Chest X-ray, AP view. Patient: 13 years old, sex M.
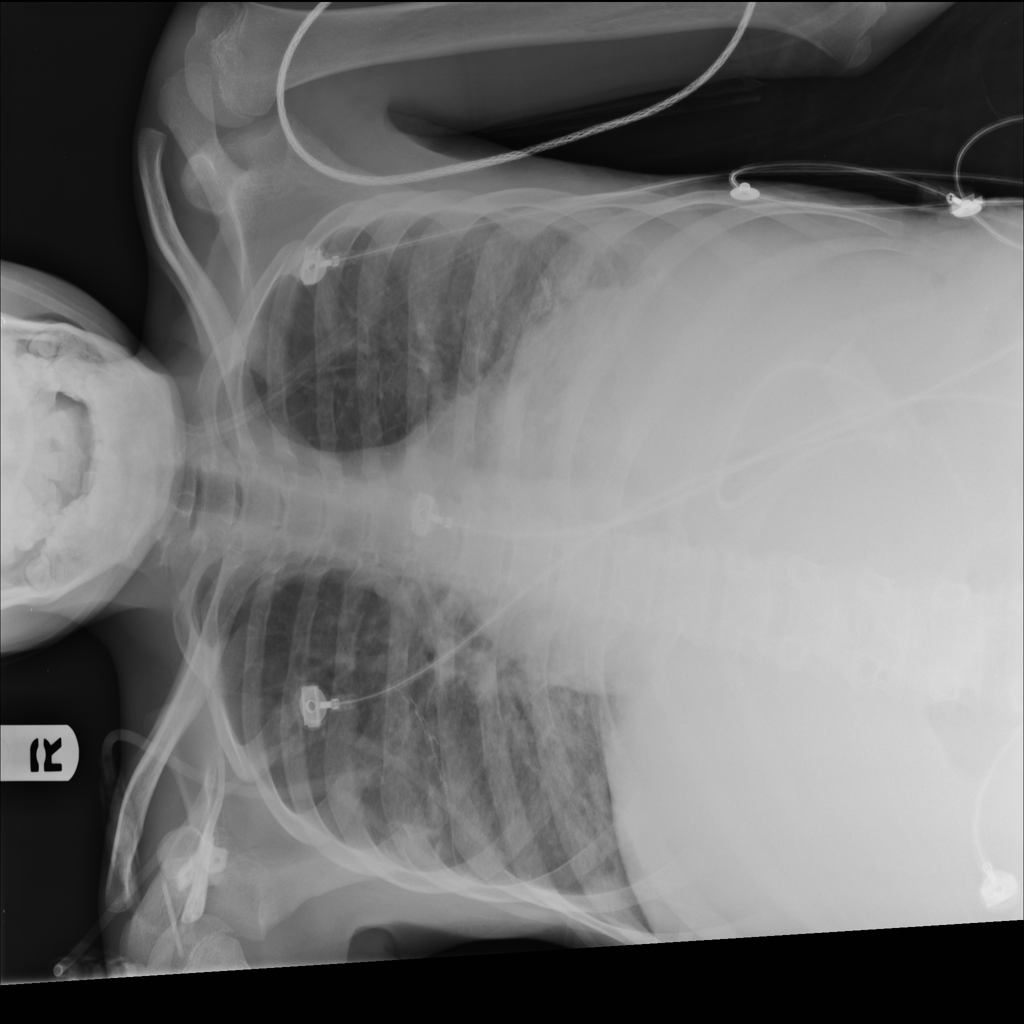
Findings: Edema, Pleural_Thickening